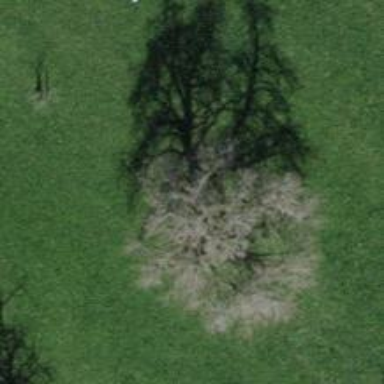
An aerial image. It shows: Beautiful tree in nature.